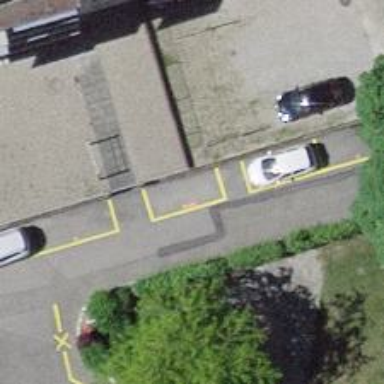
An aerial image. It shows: Car-sharing service available at this location.